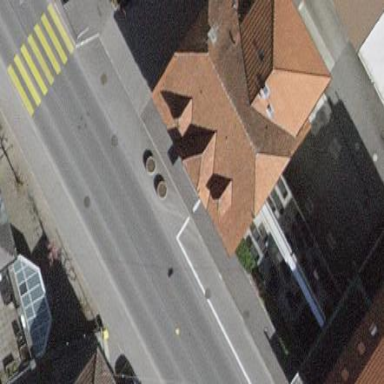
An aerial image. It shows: Building with hipped roof.